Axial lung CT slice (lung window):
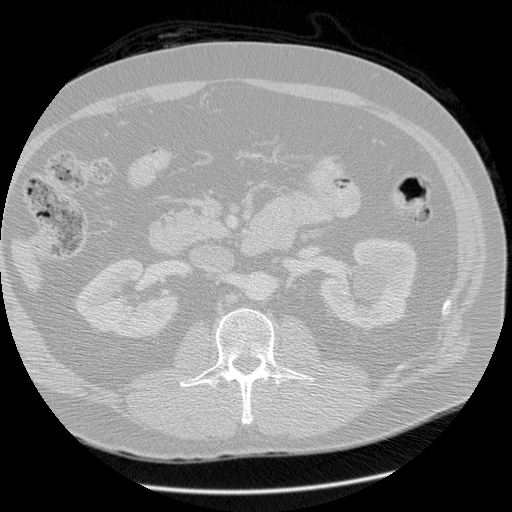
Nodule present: no